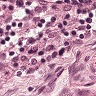
Metastatic tissue present: no